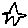
Label: star